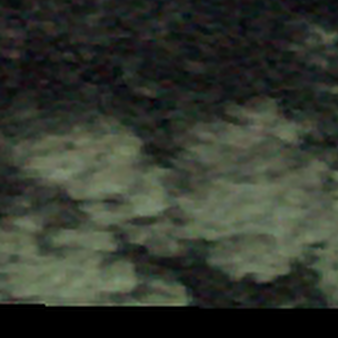
Label: other